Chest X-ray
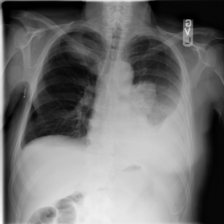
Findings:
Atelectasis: negative
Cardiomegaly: negative
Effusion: positive
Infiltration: negative
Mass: positive
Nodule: negative
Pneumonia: negative
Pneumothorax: negative
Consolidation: negative
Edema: negative
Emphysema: negative
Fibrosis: negative
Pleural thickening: negative
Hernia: negative